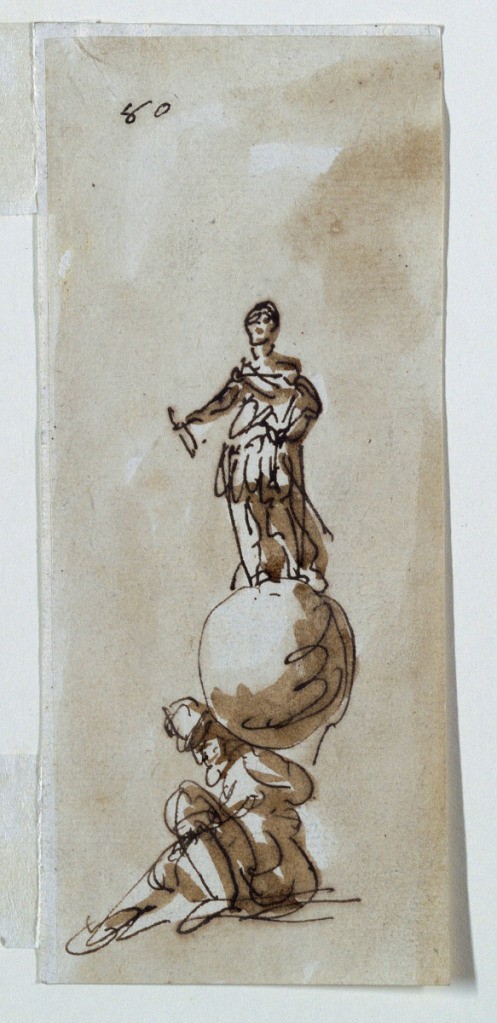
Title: Alexander on top of globe supported by Atlas
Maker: Giuseppe Barberi, Italian, 1746–1809
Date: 1746–1809
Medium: Pen and brown ink, brush and brown wash on off-white laid paper, lined
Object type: Drawing
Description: Alexander on top of globe supported by Atlas